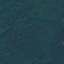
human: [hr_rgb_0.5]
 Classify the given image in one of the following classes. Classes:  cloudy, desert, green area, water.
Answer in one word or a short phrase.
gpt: green area